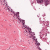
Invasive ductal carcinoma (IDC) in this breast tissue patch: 0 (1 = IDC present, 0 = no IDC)